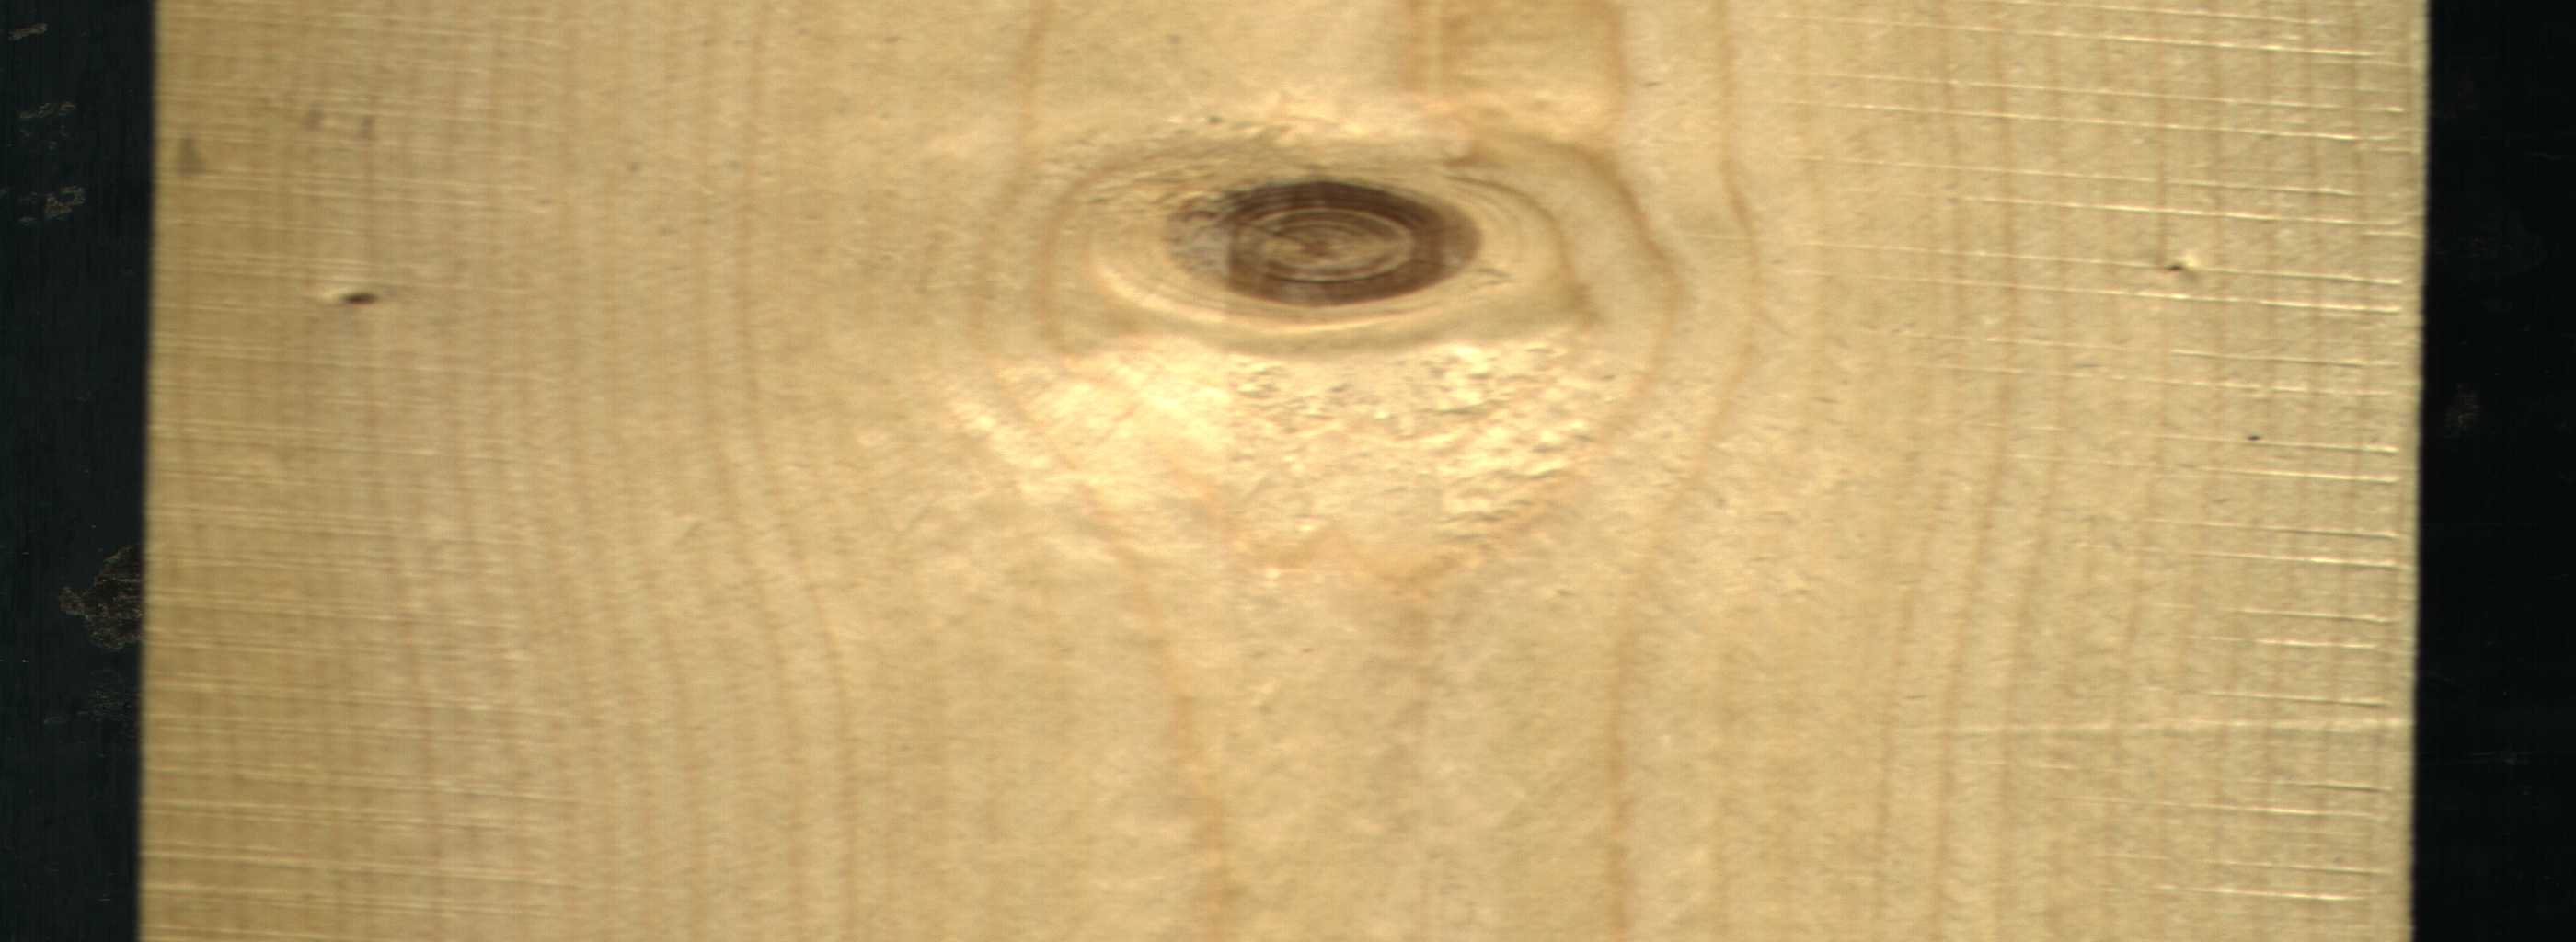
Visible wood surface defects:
Live_Knot